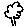
Label: tree